Question: I am using this script:
'''
function enterData(data) {
var sheet = SpreadsheetApp.getActiveSpreadsheet()
var row = sheet.getActiveRange().getRow()
if(data == "" || data == "-"){
sheet.deleteRow(row)
} else {
return data;
}
}
'''
I am attempting to delete a row if a certain cell is empty, and it seems to work just fine except for the fact that it won't allow to actually delete the row.

I run my function through a cell by using '=enterData(whatever_cell_i_choose)'. I've read that custom functions have limits to what they can do, but I can't seem to find any other way to do it.
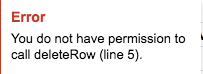
Answer: The error images shows that you are using your code as a <URL>. They are only allowed to return a single value or an array of values. They are not allowed to do any action that change that requires authorization like deleting a row, so, it's not possible to get permission to delete a row for your custom function. Instead use menu, or an installable trigger to run it.